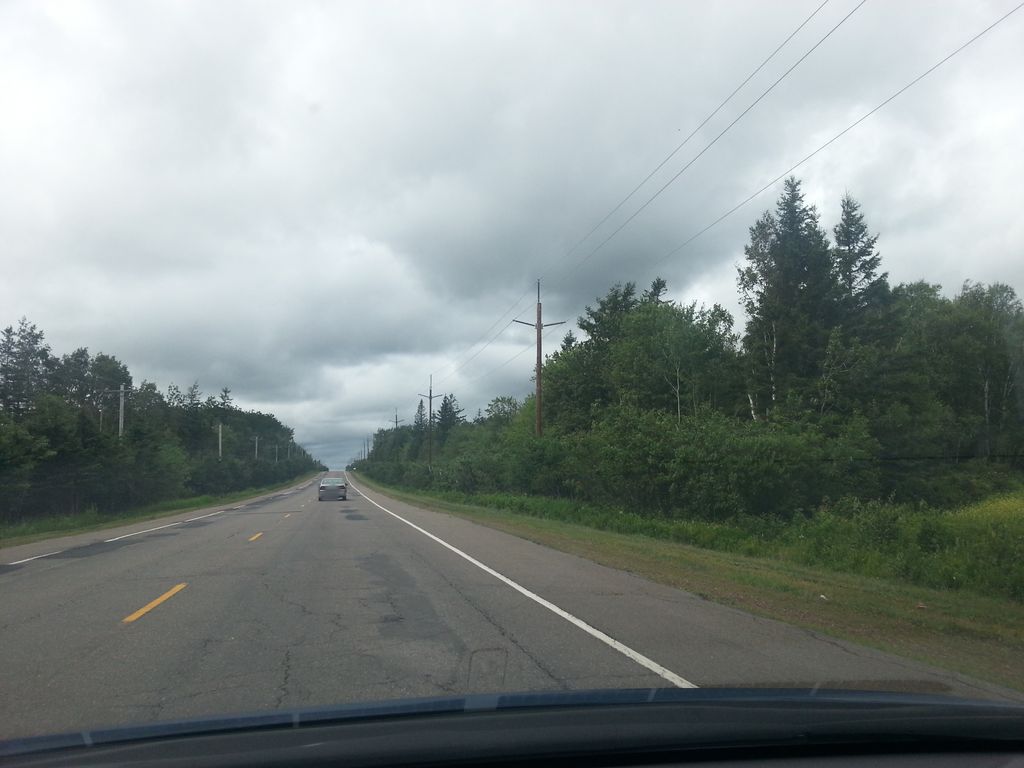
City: charlottetown